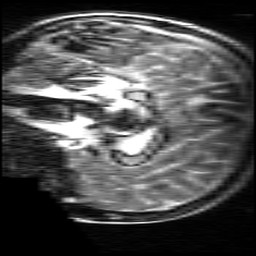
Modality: MP2RAGE
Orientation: sagittal
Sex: female
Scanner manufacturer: siemens
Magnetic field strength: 3 T
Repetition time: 5 s
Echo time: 0.00368 s